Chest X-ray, AP view. Patient: 39 years old, sex M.
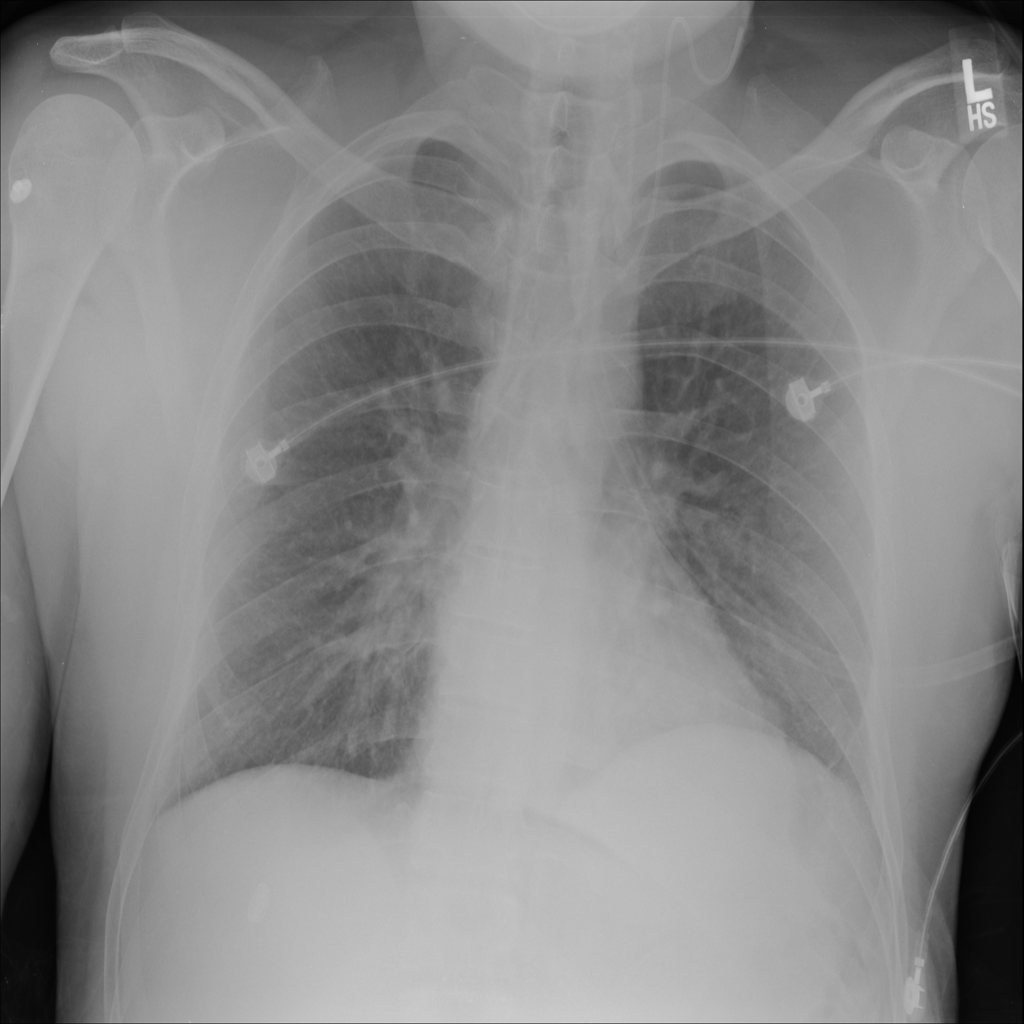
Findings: No Finding